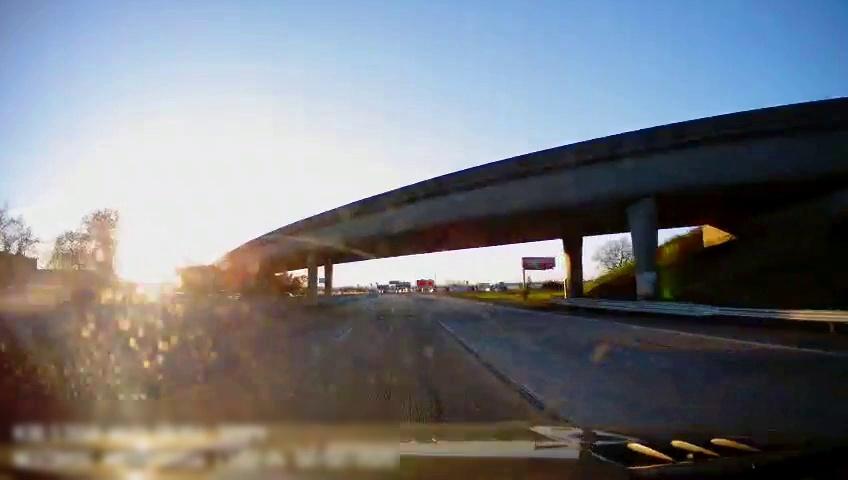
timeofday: Day
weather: Sunny
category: Drivable Space
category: Vehicles | Car
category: Lanes | Alternate Lane
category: Lanes | Current Lane
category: Lanes | Current Lane
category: Lanes | Alternate Lane